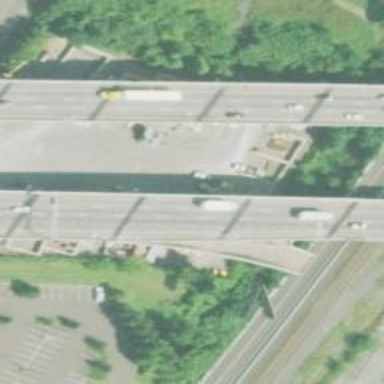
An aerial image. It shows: Service road that crosses over bridge.